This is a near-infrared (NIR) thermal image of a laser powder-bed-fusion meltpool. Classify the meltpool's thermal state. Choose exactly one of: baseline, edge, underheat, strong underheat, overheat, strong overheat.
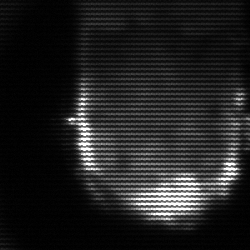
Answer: baseline